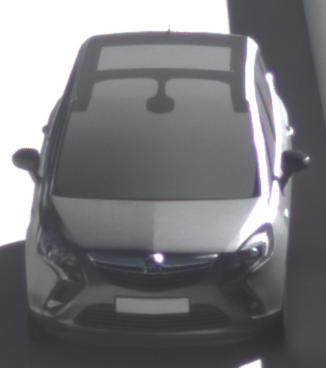
Make: Opel
Model: Zafira Tourer 1.8
Detailed model: Zafira (C) Tourer
Model produced from: 2012/01
Model produced until: 2015/06
Doors: 5
Color: gray
Road condition: dry road
Daytime: morning or afternoon
Contrast: high contrast